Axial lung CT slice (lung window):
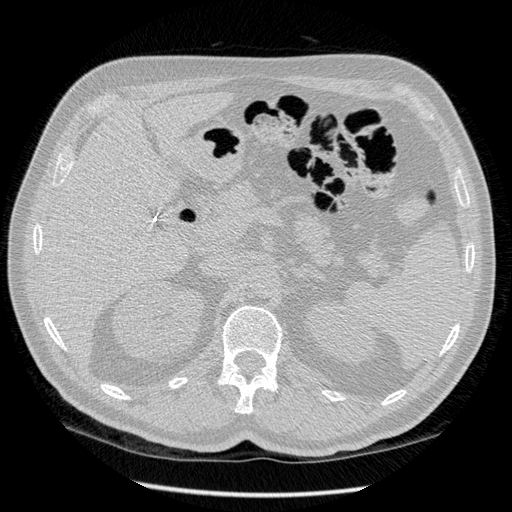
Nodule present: no